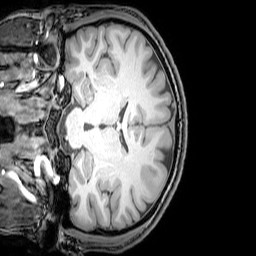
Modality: T1w
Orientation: coronal
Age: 23
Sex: male
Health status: healthy
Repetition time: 0.081 s
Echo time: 0.037 s